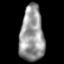
Tissue: lung
Cell type: Epithelial cells
Senescence score: 0.2097
Nuclear area (px): 1316
Mean DAPI intensity: 151.001